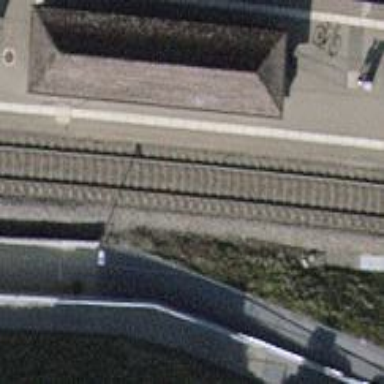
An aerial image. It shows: Railway stop with public transport stop position.